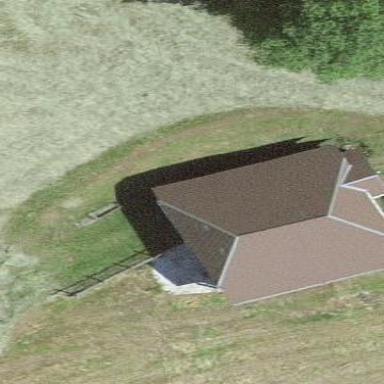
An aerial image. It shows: Rural barn.